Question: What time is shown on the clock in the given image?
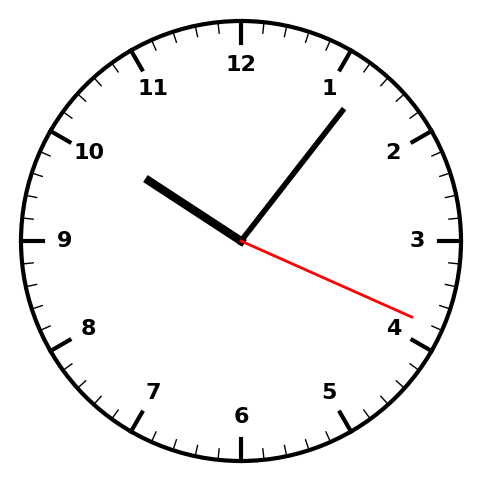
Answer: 10:06:19